Field crop: tomato
Growth stage: 2
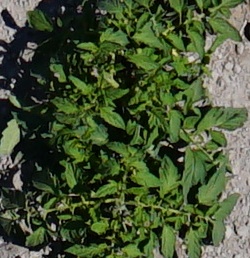
Species: tomato